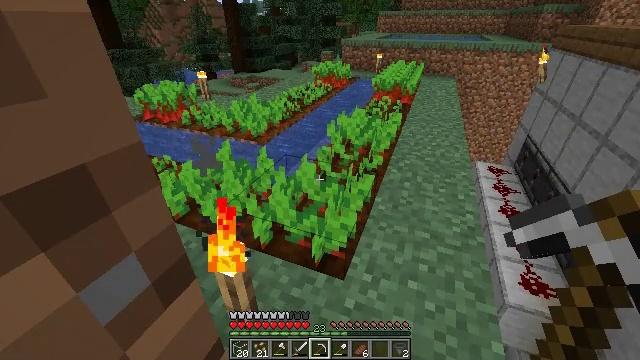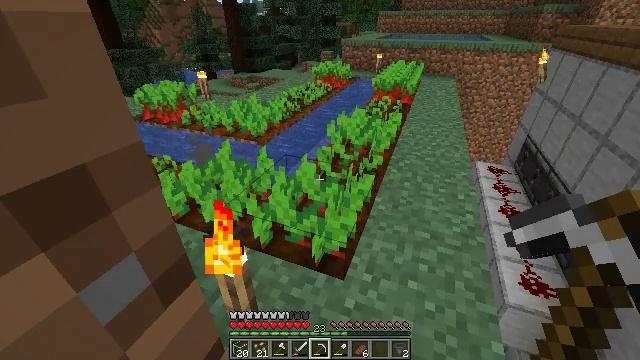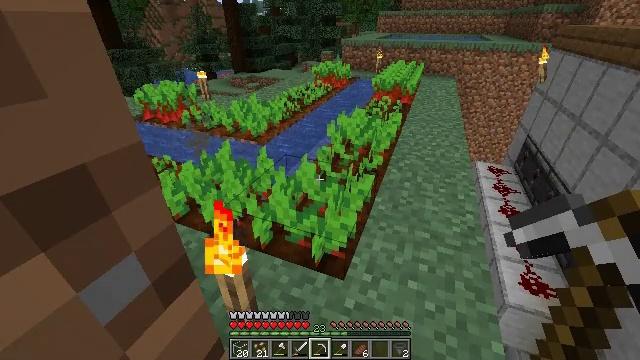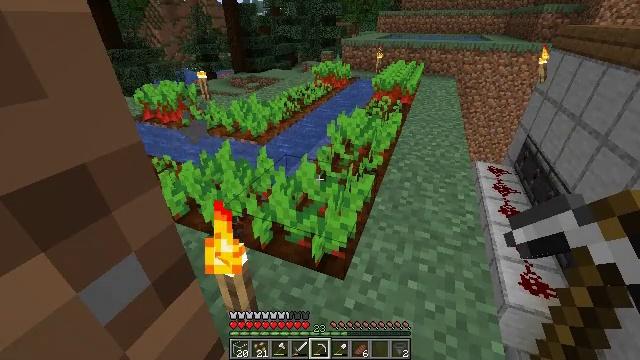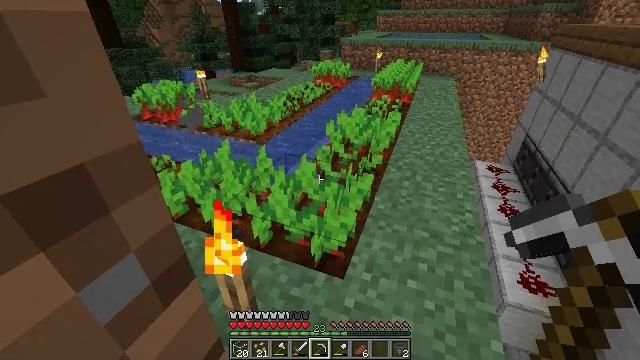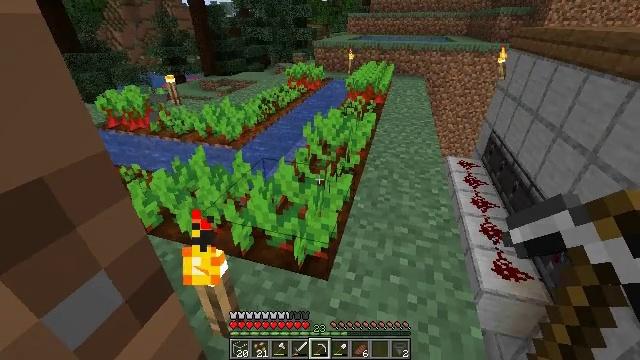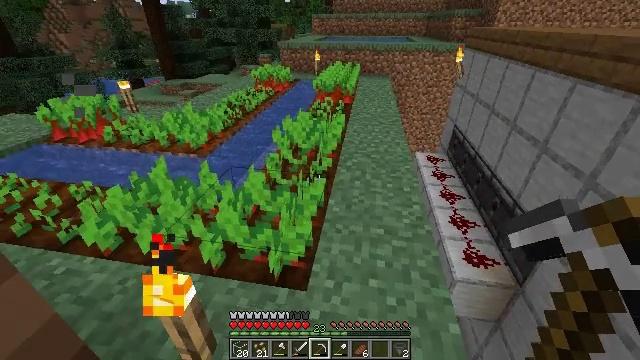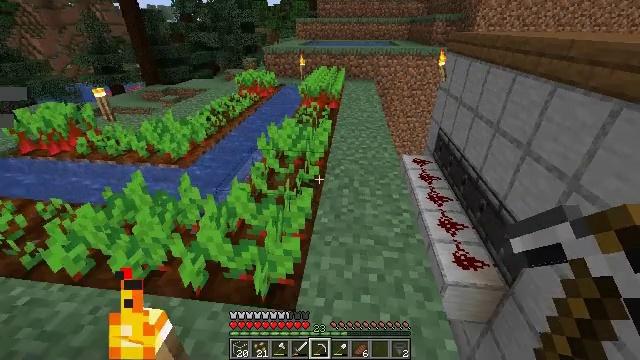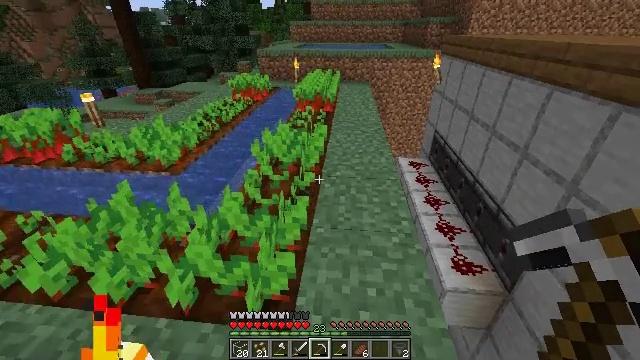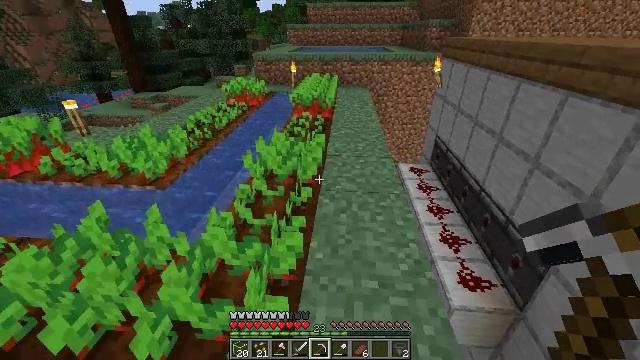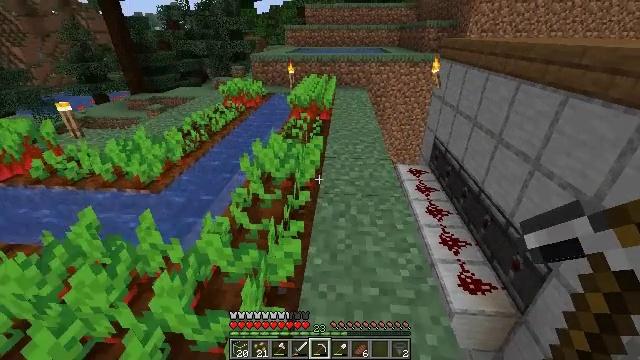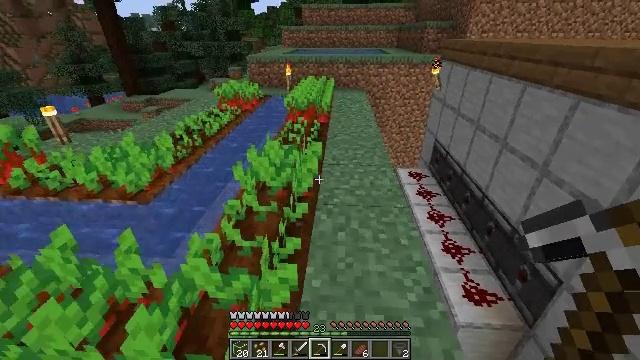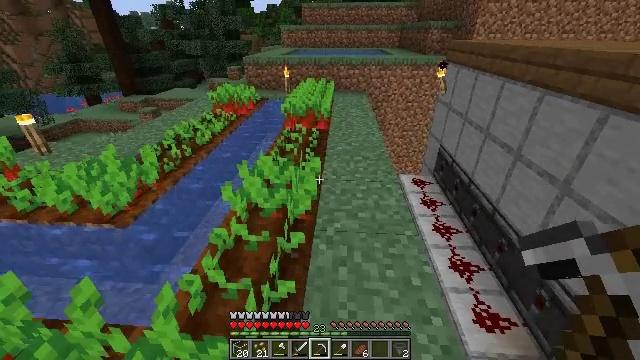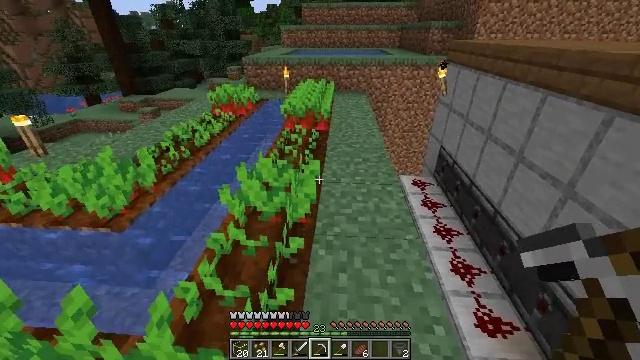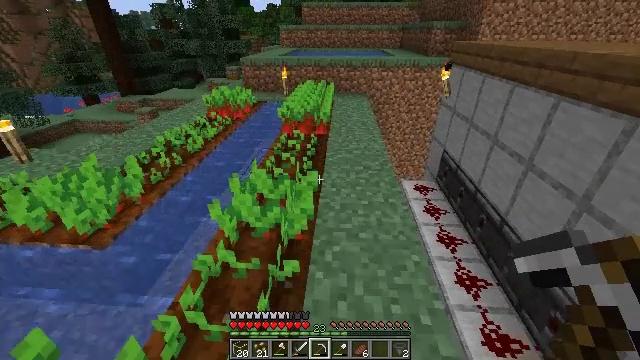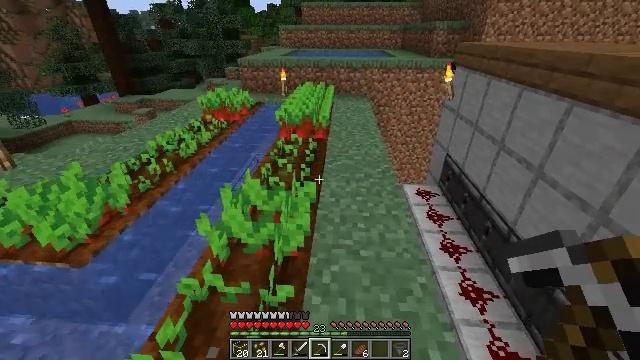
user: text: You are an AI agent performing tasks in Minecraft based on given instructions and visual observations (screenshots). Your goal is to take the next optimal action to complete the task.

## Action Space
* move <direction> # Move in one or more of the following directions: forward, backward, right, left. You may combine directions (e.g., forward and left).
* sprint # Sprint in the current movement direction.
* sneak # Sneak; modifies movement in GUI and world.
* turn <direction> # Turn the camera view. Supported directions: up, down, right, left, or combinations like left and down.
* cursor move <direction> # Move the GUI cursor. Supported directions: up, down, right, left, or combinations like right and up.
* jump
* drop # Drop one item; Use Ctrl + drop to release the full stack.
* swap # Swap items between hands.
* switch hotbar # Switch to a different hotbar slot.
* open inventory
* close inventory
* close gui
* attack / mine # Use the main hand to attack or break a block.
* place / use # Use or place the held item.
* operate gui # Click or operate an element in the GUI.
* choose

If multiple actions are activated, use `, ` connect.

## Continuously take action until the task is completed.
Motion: motion action
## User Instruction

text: Mine beetroots from the garden.
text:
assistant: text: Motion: no_op
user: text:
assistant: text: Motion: no_op
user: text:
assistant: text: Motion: no_op
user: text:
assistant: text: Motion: no_op
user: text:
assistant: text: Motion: turn right
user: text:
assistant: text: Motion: move forward, turn right
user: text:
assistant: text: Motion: move forward, turn right
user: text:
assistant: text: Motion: move forward, turn right
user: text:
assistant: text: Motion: move forward
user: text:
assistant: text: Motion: move forward
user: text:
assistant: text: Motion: move forward
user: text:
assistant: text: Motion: move forward
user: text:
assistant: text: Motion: move forward
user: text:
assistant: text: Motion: move forward
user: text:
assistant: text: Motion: move forward
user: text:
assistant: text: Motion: move forward
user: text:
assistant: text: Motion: move forward
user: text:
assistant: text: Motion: move forward
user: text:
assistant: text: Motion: move forward
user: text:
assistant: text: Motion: move forward
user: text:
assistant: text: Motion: move forward
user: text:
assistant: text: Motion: move forward
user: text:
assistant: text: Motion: move forward
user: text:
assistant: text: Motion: move forward
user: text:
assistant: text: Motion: no_op
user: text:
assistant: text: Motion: no_op
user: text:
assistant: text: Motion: no_op
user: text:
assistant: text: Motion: no_op
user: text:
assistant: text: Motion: no_op
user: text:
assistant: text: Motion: no_op